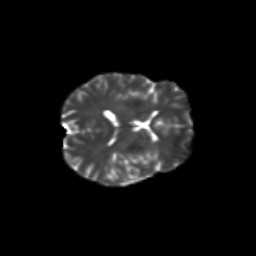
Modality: T2w
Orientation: axial
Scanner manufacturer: siemens
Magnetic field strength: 3 T
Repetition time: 9.2 s
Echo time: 0.084 s